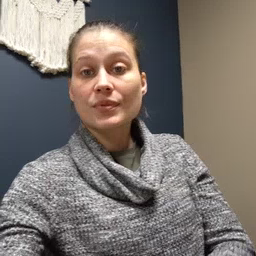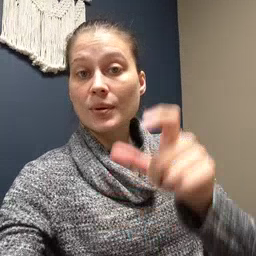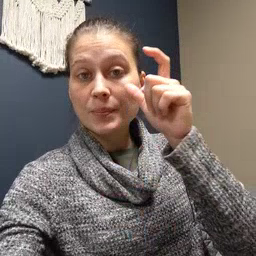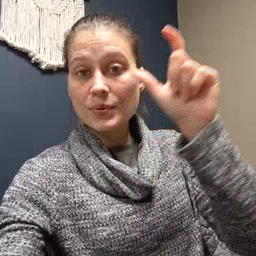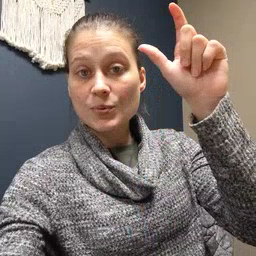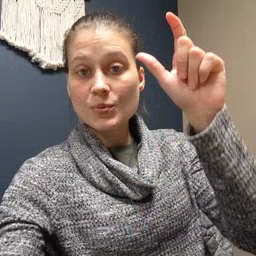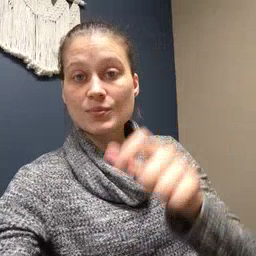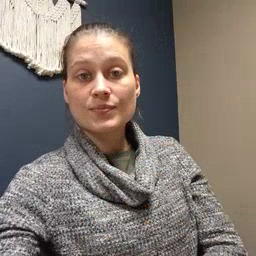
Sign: moon